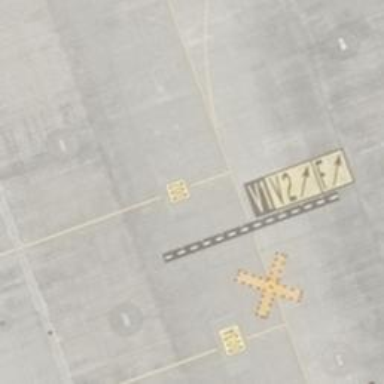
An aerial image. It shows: Parking position at the airport on concrete surface.